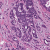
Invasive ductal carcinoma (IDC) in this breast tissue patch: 1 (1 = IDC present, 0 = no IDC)